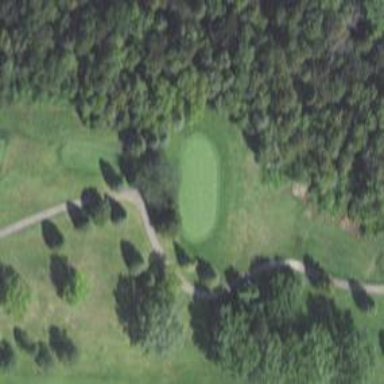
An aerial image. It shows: View of golf hole.